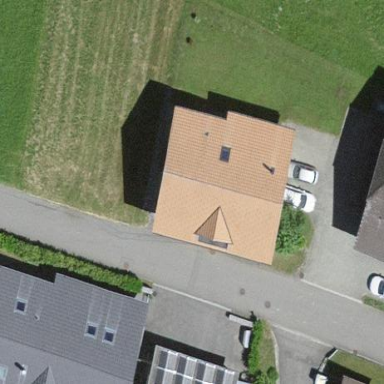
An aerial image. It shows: Residential building.